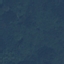
Land use / land cover class: Forest